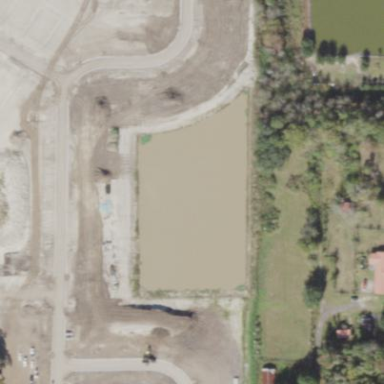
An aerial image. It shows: Retention basin containing natural water.